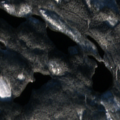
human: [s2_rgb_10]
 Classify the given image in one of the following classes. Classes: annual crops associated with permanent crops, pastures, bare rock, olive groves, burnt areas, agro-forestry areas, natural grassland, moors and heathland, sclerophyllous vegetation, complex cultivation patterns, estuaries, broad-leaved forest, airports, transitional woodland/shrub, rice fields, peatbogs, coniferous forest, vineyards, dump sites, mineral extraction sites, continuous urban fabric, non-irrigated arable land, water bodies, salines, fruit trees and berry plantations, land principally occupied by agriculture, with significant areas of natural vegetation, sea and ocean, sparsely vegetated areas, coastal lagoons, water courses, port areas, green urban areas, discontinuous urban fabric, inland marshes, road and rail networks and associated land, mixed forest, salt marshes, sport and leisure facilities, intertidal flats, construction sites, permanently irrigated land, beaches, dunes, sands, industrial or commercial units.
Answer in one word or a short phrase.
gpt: coniferous forest